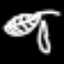
Label: leaf